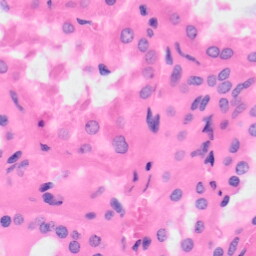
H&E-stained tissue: Kidney